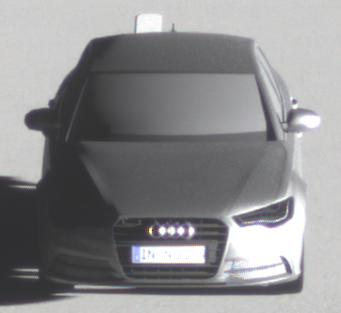
Make: Audi
Model: A6 2.0 TFSI
Detailed model: A6 (C7) Limousine
Model produced from: 2011/10
Model produced until: 2014/09
Doors: 4
Color: gray
Road condition: dry road
Daytime: sunrise or sunset
Contrast: high contrast